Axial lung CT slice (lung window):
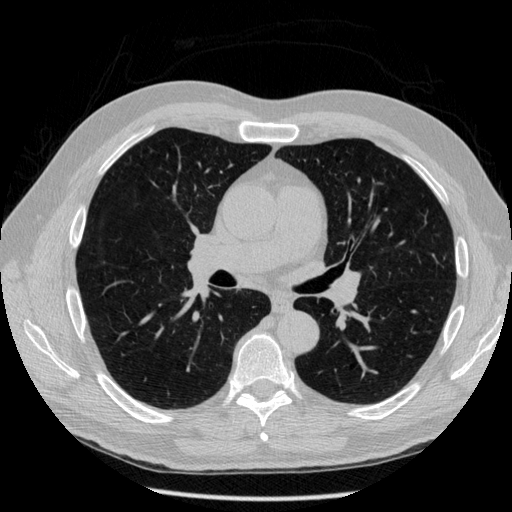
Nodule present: no